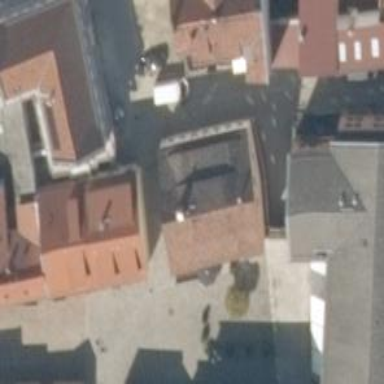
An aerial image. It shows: Pub building.